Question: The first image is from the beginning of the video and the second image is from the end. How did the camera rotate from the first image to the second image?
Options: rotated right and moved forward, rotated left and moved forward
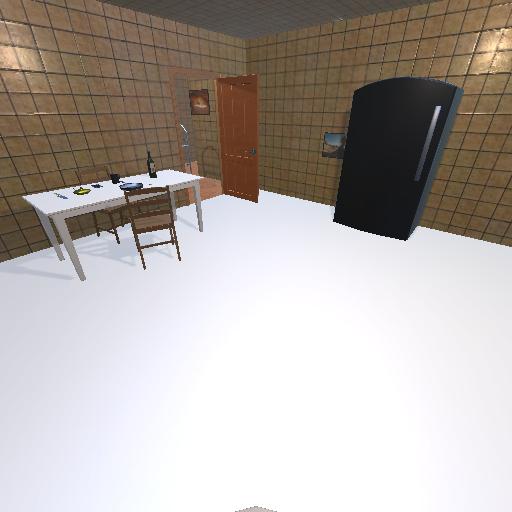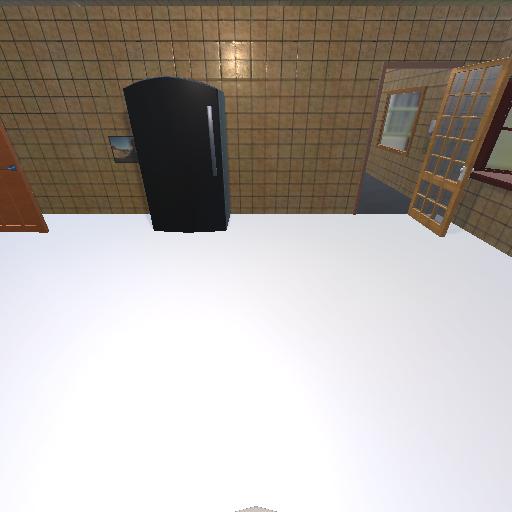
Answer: rotated right and moved forward